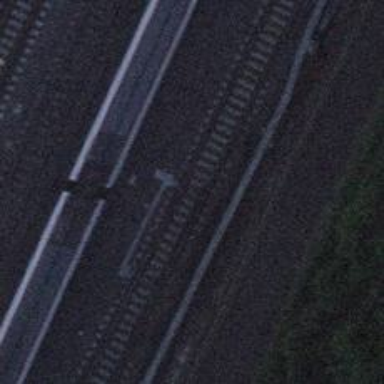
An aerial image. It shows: Railway switch.